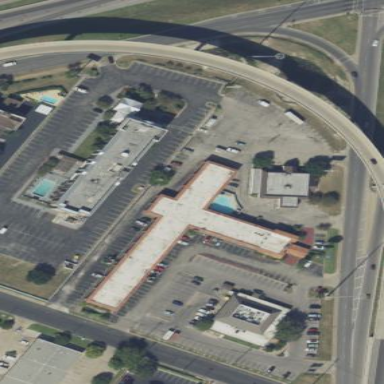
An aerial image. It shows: Building that is motel.